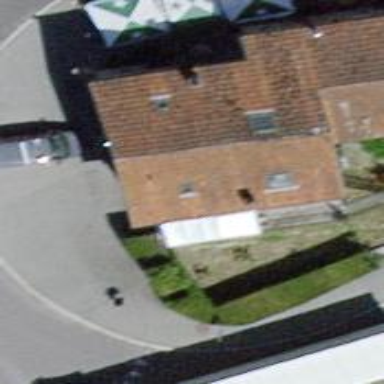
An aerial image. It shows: Bar building.